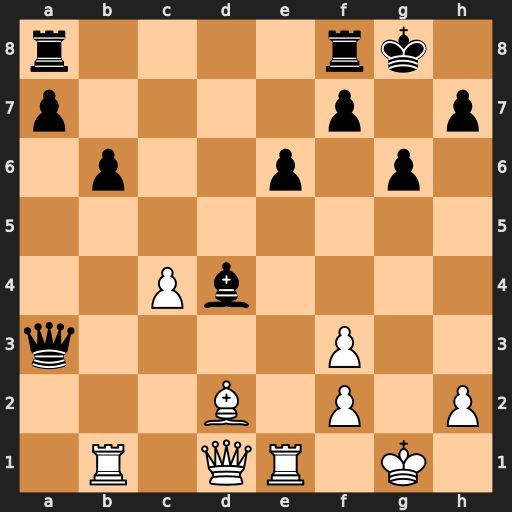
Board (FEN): r4rk1/p4p1p/1p2p1p1/8/2Pb4/q4P2/3B1P1P/1R1QR1K1
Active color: w
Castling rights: -
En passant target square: -
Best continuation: Bb4 Qxb4 Rxb4